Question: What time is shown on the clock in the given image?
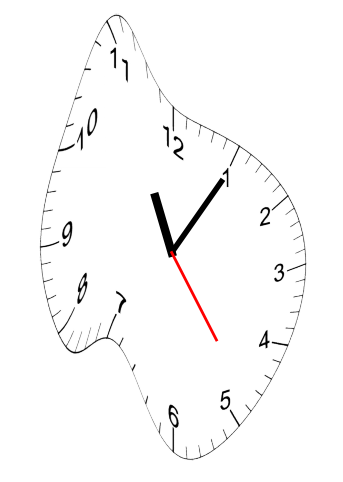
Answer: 11:05:24